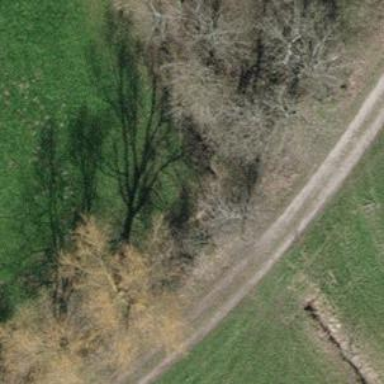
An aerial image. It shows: Gravel track with track type of grade3.